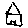
Label: house